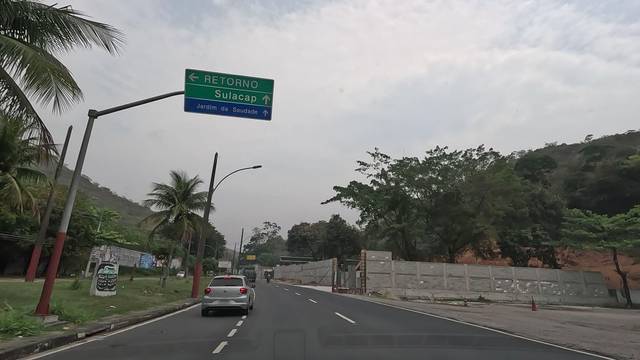
Region: Brazil
Coordinates: -22.899, -43.39